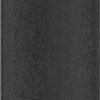
Label: dusty